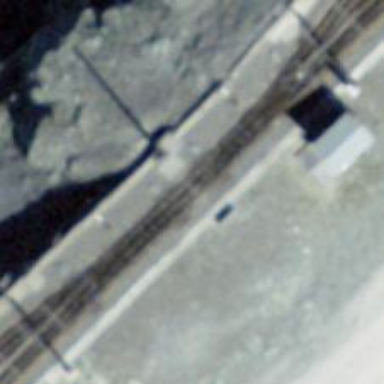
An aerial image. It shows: Railway switch with the turnout on the left side.